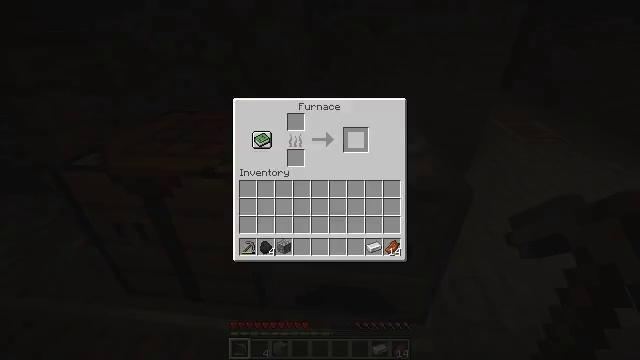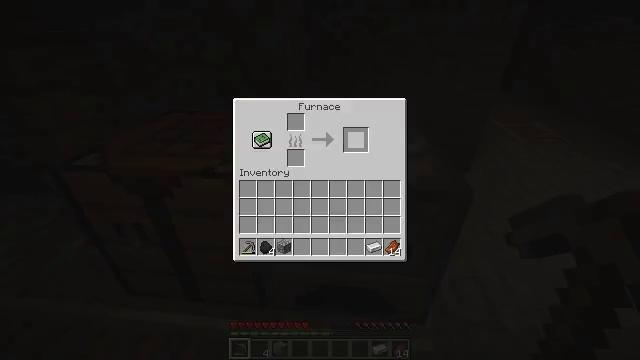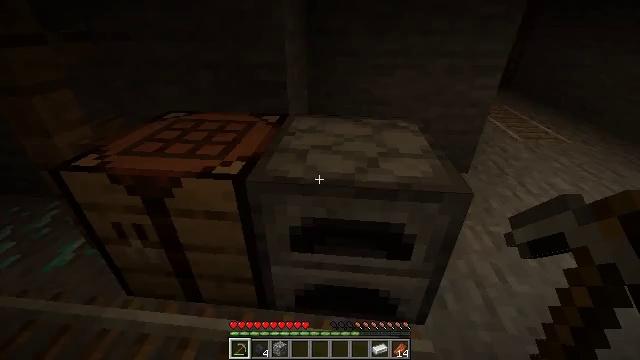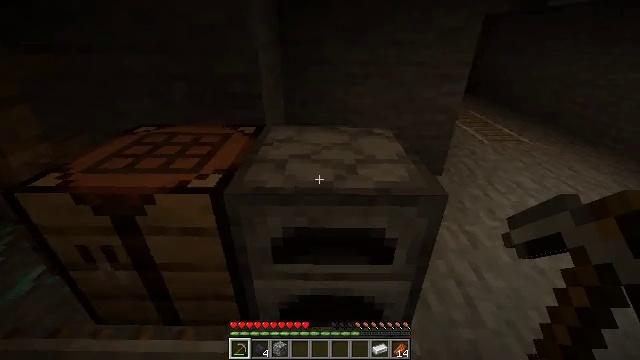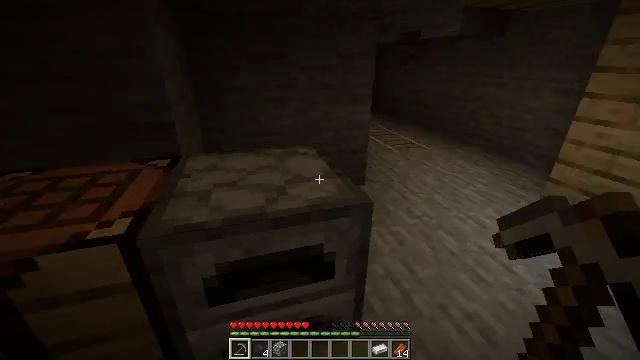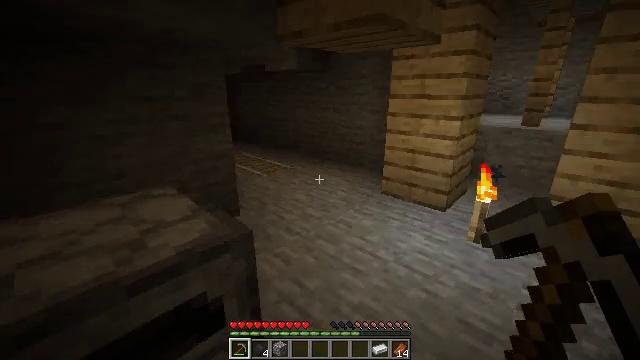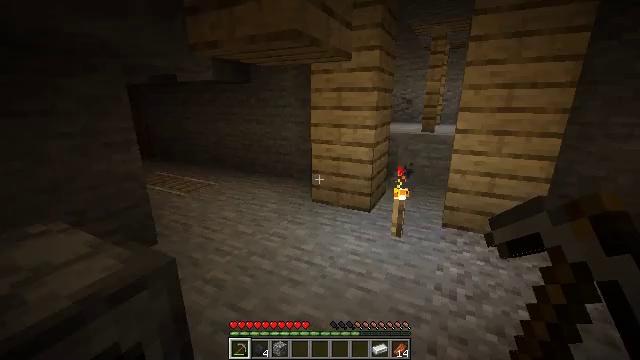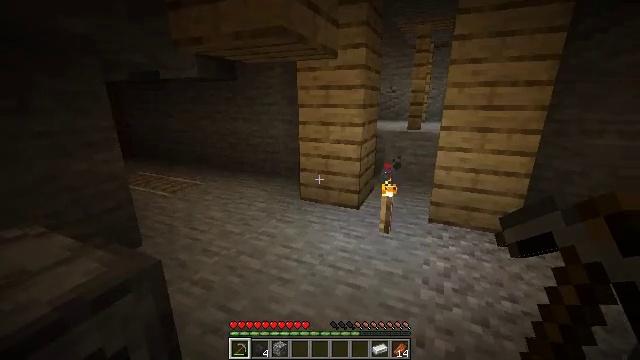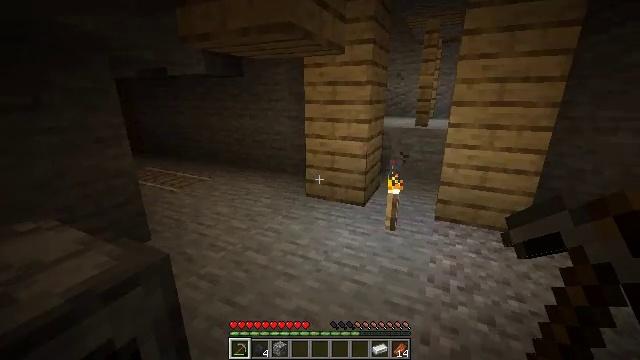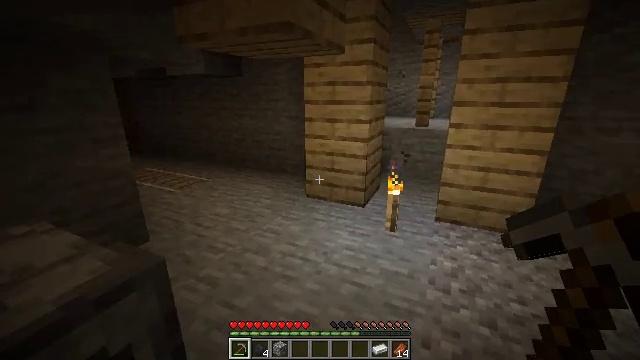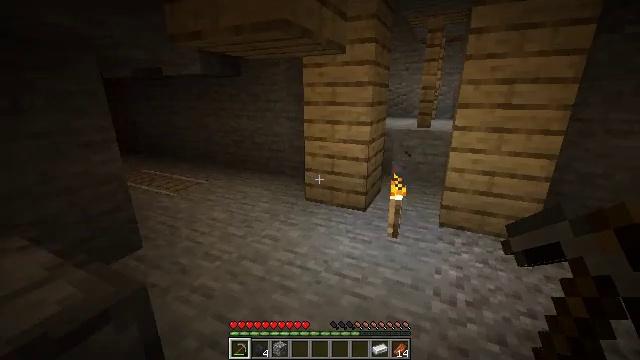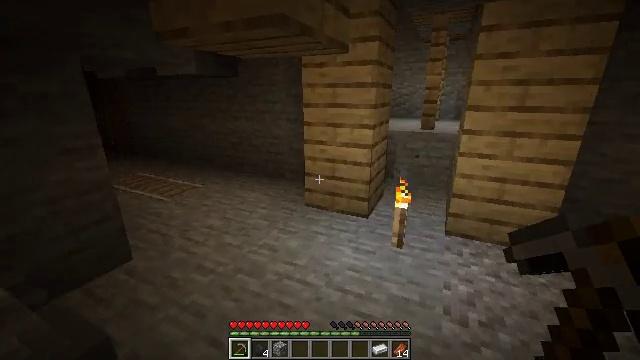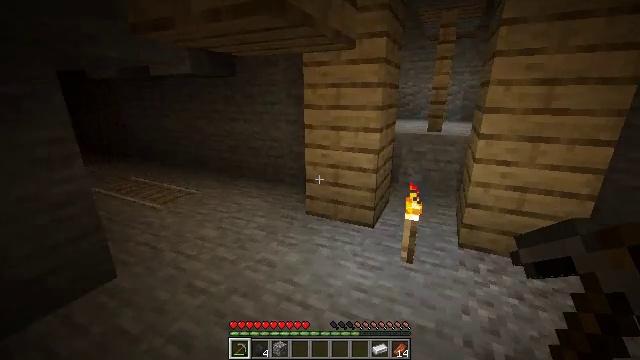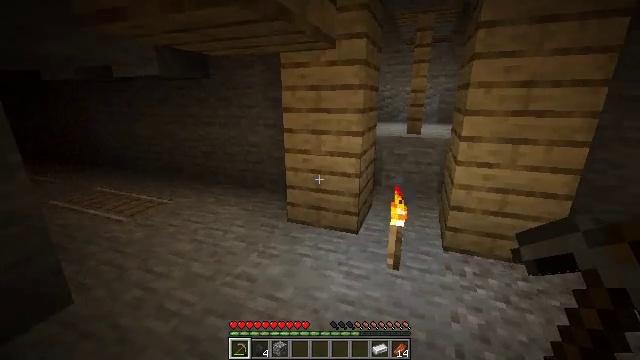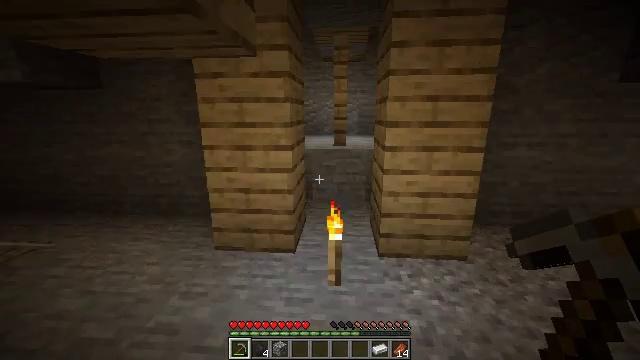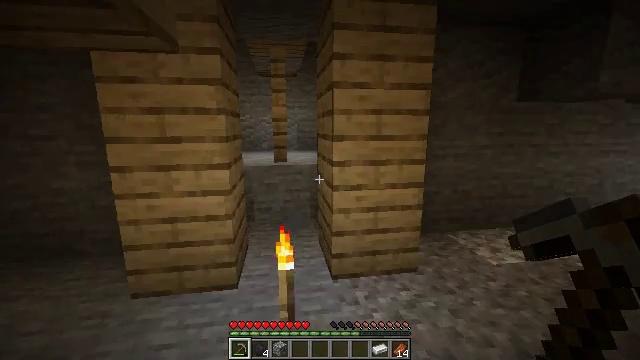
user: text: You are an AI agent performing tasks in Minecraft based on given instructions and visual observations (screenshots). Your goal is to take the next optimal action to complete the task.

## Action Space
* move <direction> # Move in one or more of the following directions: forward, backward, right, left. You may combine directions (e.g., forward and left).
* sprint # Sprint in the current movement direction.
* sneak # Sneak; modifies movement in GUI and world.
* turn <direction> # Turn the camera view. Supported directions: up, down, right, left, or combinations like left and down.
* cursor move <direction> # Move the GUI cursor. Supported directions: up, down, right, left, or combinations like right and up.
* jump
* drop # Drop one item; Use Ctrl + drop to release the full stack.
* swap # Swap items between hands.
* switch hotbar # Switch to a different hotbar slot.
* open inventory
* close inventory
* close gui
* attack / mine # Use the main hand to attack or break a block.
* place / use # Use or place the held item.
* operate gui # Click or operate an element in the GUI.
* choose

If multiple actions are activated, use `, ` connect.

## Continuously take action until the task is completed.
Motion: motion action
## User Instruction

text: Collect the oak planks from the structure.
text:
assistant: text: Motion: open gui
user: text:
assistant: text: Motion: no_op
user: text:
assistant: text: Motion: turn right and up, close gui
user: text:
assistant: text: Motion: turn right and up
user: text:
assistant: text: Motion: turn right and up
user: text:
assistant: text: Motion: turn right and up
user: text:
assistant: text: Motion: turn right
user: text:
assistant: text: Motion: turn left
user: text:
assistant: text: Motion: move forward
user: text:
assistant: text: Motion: move forward
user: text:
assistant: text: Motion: move forward
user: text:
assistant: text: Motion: move forward
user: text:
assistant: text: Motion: move forward, turn right
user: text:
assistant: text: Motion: move forward, turn right and up
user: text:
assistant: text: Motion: turn right and up
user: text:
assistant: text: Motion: turn right and up
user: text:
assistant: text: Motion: no_op
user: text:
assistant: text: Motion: no_op
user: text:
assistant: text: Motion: no_op
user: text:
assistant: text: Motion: no_op
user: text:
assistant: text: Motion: no_op
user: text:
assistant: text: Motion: turn right
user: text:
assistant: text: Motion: turn right
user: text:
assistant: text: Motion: move forward, turn right and down
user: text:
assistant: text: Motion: move forward, turn right
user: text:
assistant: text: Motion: move forward
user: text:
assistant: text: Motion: no_op
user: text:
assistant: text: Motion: open inventory
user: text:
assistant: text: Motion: open inventory
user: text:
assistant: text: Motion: open inventory